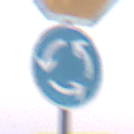
Verkehrszeichen: Kreisverkehr
Zusatzzeichen oben: Stop
Umgebung: Outdoor, Nature
Tageszeit: SunriseSunset
Wetter: Clear
Licht: Natural
Jahreszeit: NotSpecified
Kontrast: LowContrast